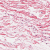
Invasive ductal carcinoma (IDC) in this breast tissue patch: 0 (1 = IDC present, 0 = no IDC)